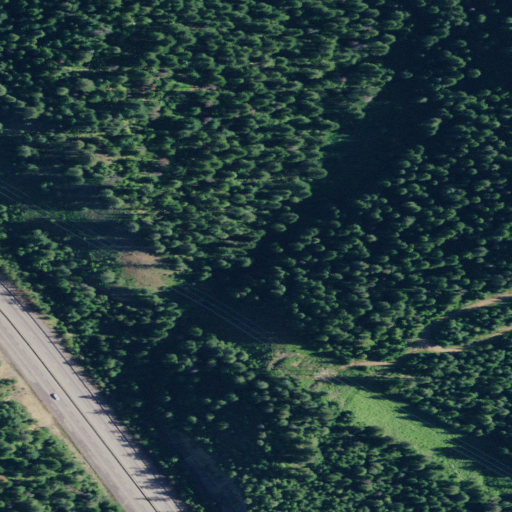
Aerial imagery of valley in Idaho named Bogle Draw containing evergreen forest, medium intensity development, and shrub